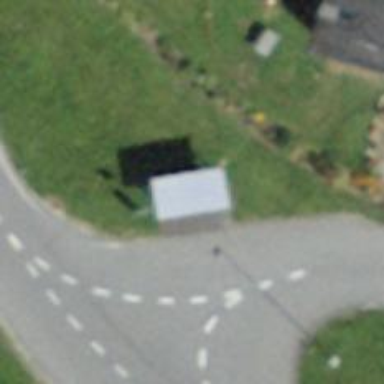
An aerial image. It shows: Bus stop with platform for public transport.